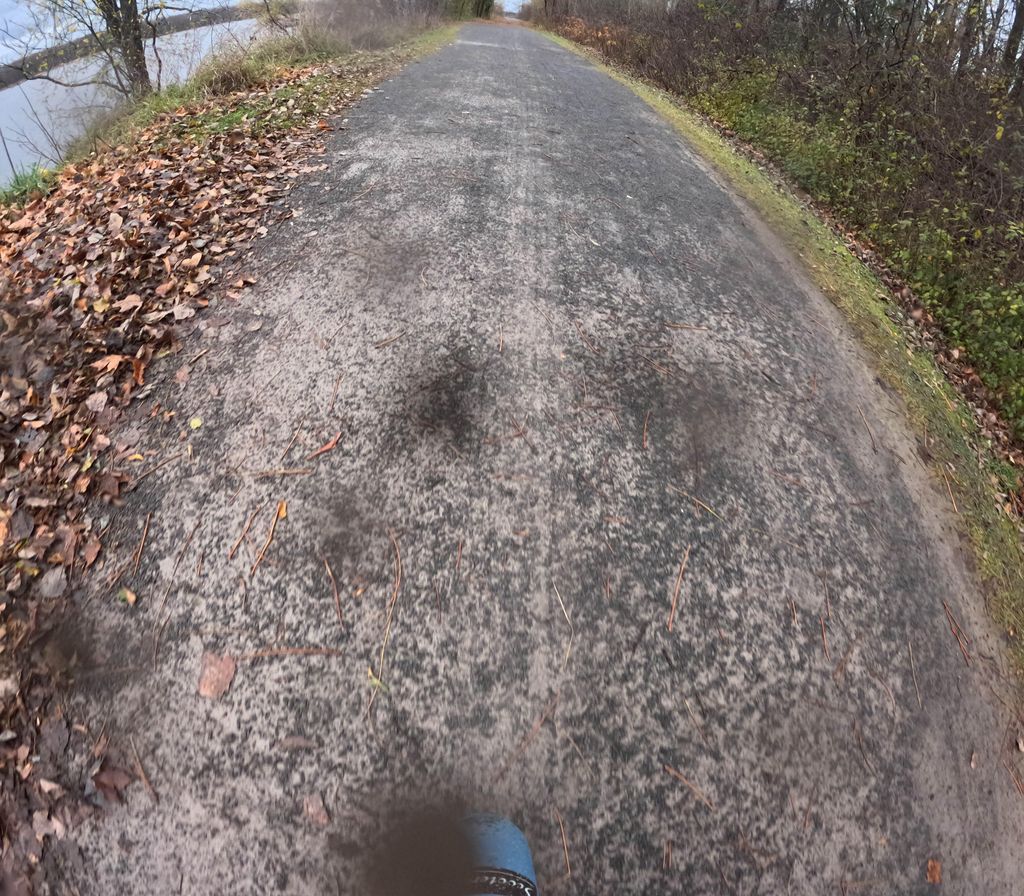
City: ottawa-gatineau